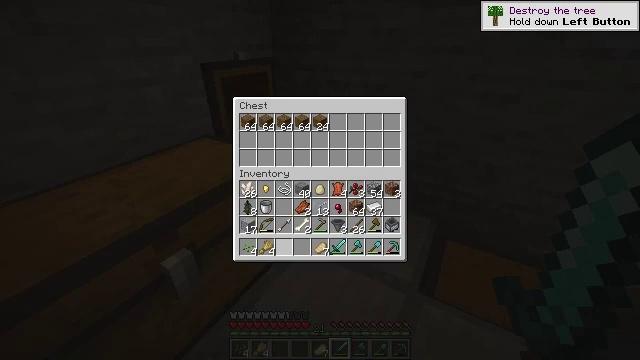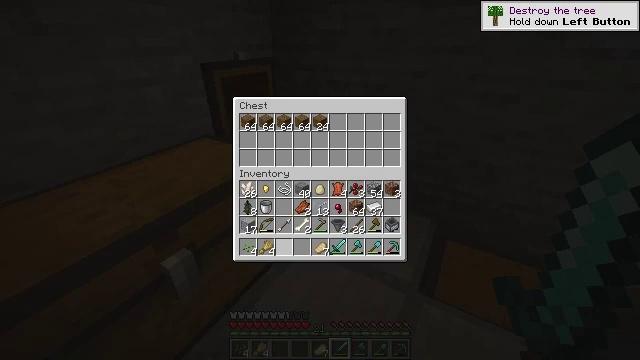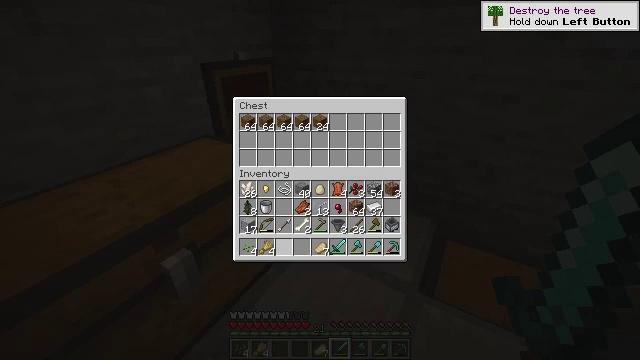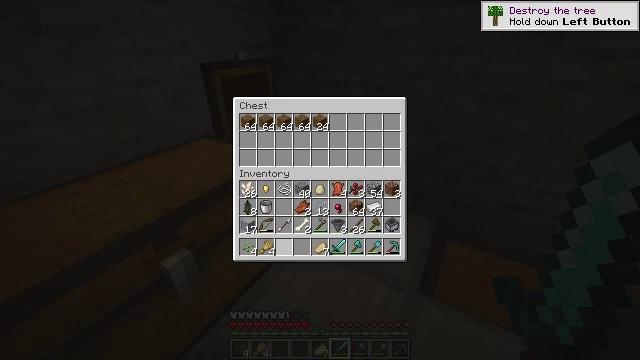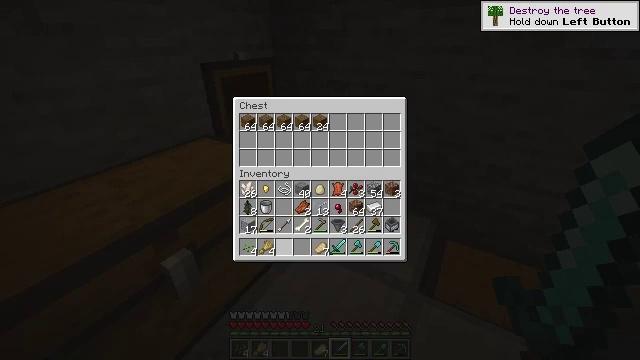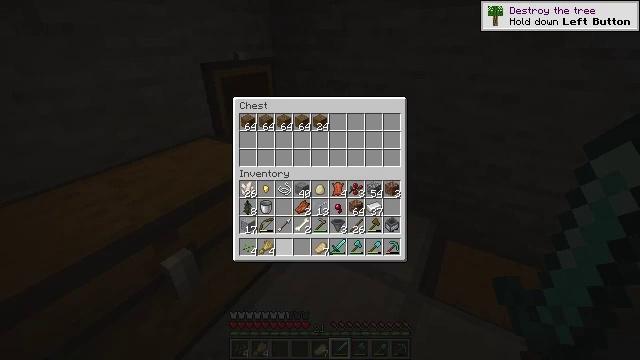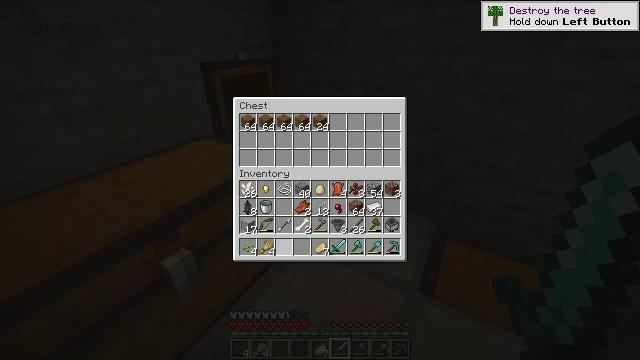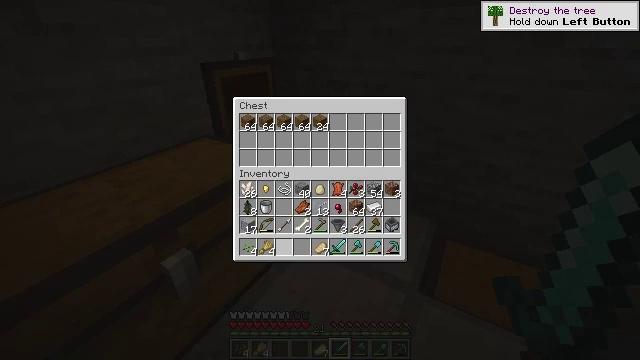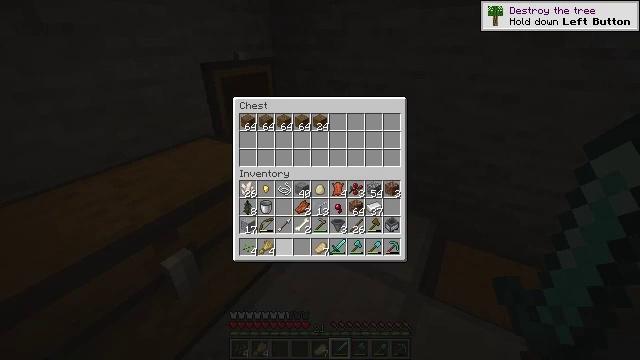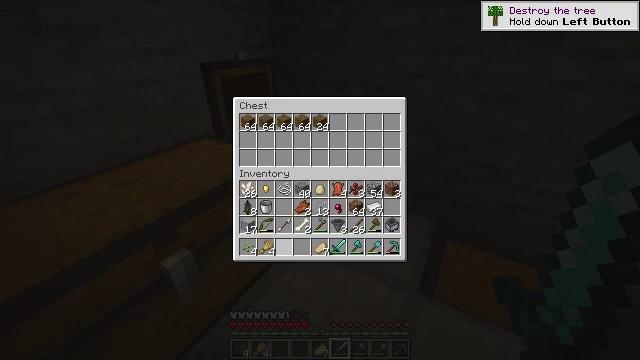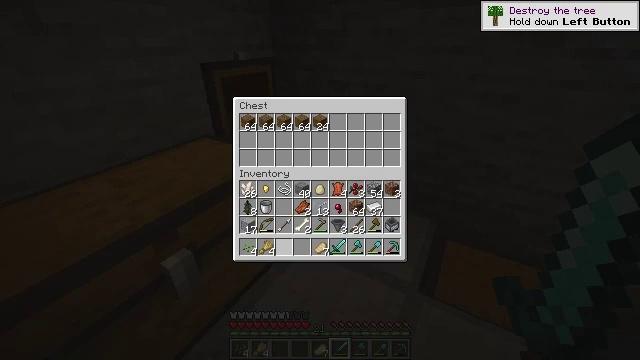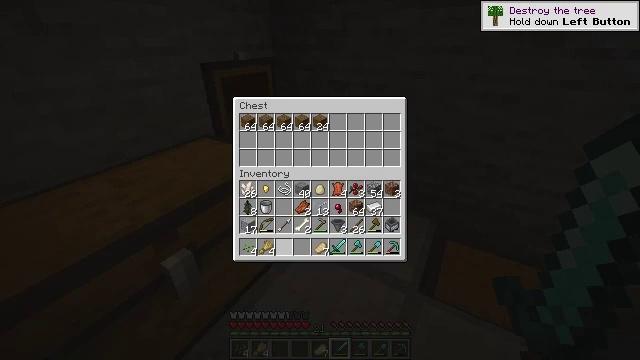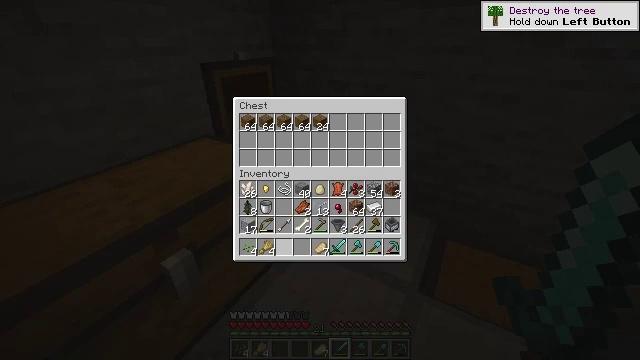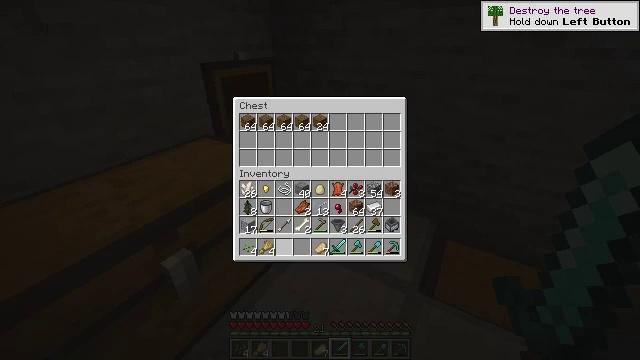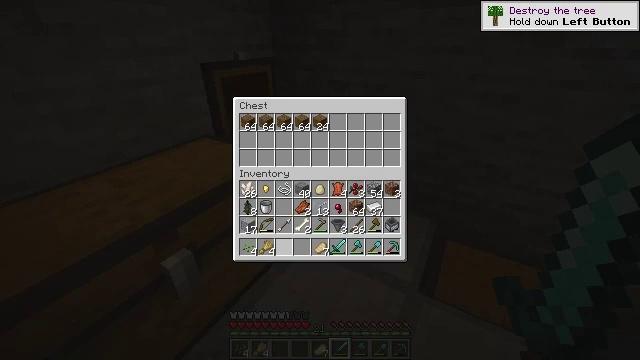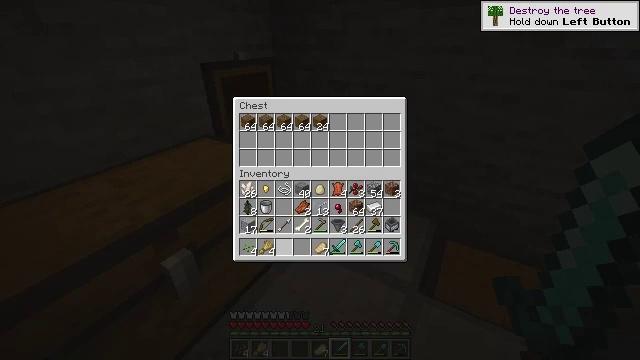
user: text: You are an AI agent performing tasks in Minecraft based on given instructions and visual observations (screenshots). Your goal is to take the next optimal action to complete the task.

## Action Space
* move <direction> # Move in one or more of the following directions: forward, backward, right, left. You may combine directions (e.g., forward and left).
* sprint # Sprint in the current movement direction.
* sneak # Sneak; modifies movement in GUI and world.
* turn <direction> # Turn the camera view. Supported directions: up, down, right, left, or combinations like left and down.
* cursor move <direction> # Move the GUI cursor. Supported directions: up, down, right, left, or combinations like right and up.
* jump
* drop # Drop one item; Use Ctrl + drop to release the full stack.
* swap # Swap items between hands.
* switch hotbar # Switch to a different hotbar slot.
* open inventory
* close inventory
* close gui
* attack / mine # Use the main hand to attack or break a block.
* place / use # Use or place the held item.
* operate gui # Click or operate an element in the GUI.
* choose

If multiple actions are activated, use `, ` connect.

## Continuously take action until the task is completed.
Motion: motion action
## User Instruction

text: Put materials in the crafting grid to craft a dispenser.
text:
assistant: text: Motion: no_op
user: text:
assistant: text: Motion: no_op
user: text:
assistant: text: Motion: no_op
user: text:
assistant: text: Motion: no_op
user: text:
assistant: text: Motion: no_op
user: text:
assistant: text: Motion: no_op
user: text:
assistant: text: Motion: no_op
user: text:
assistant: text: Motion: no_op
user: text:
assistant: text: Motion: no_op
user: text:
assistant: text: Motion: no_op
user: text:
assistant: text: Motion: no_op
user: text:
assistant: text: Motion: no_op
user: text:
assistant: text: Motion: no_op
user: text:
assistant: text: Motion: no_op
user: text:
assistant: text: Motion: no_op
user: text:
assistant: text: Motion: no_op
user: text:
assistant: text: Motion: no_op
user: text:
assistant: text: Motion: no_op
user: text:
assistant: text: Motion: no_op
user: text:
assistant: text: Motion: no_op
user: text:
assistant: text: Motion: no_op
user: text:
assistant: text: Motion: no_op
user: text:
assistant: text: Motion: no_op
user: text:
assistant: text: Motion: no_op
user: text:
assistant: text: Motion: no_op
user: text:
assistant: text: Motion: no_op
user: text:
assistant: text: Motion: no_op
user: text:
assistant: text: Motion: no_op
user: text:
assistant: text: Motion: no_op
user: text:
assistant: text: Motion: no_op